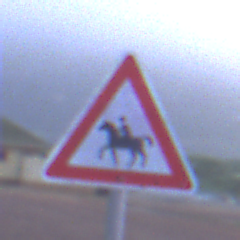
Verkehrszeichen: ReiterRechts
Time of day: SunriseSunset
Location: Outdoor (Urban)
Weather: Overcast
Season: NotSpecified
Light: Natural